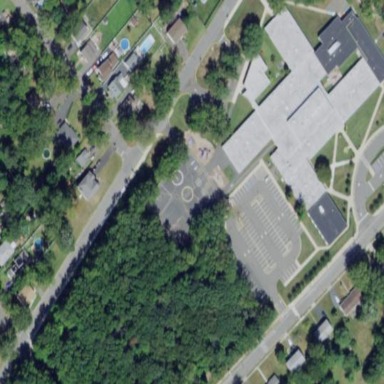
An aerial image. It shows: Asphalt schoolyard for leisure land.